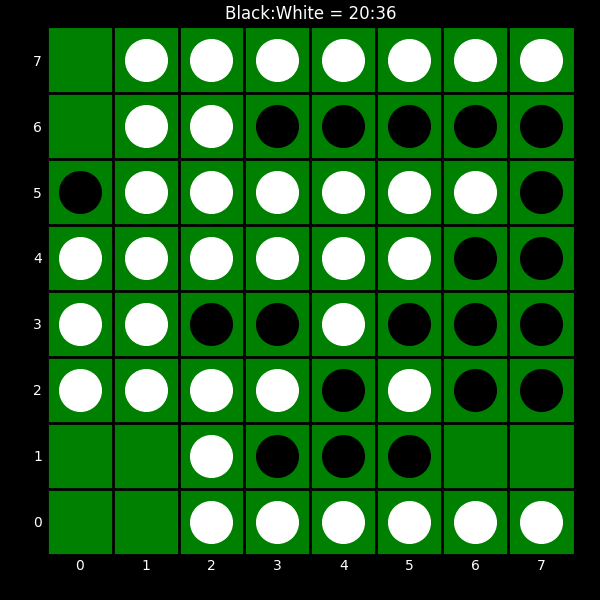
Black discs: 20
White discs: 36